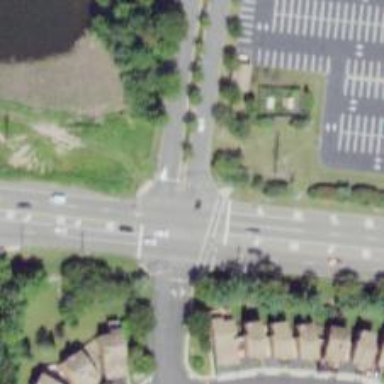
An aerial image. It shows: Uncontrolled footway crossing with line markings.